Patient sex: F
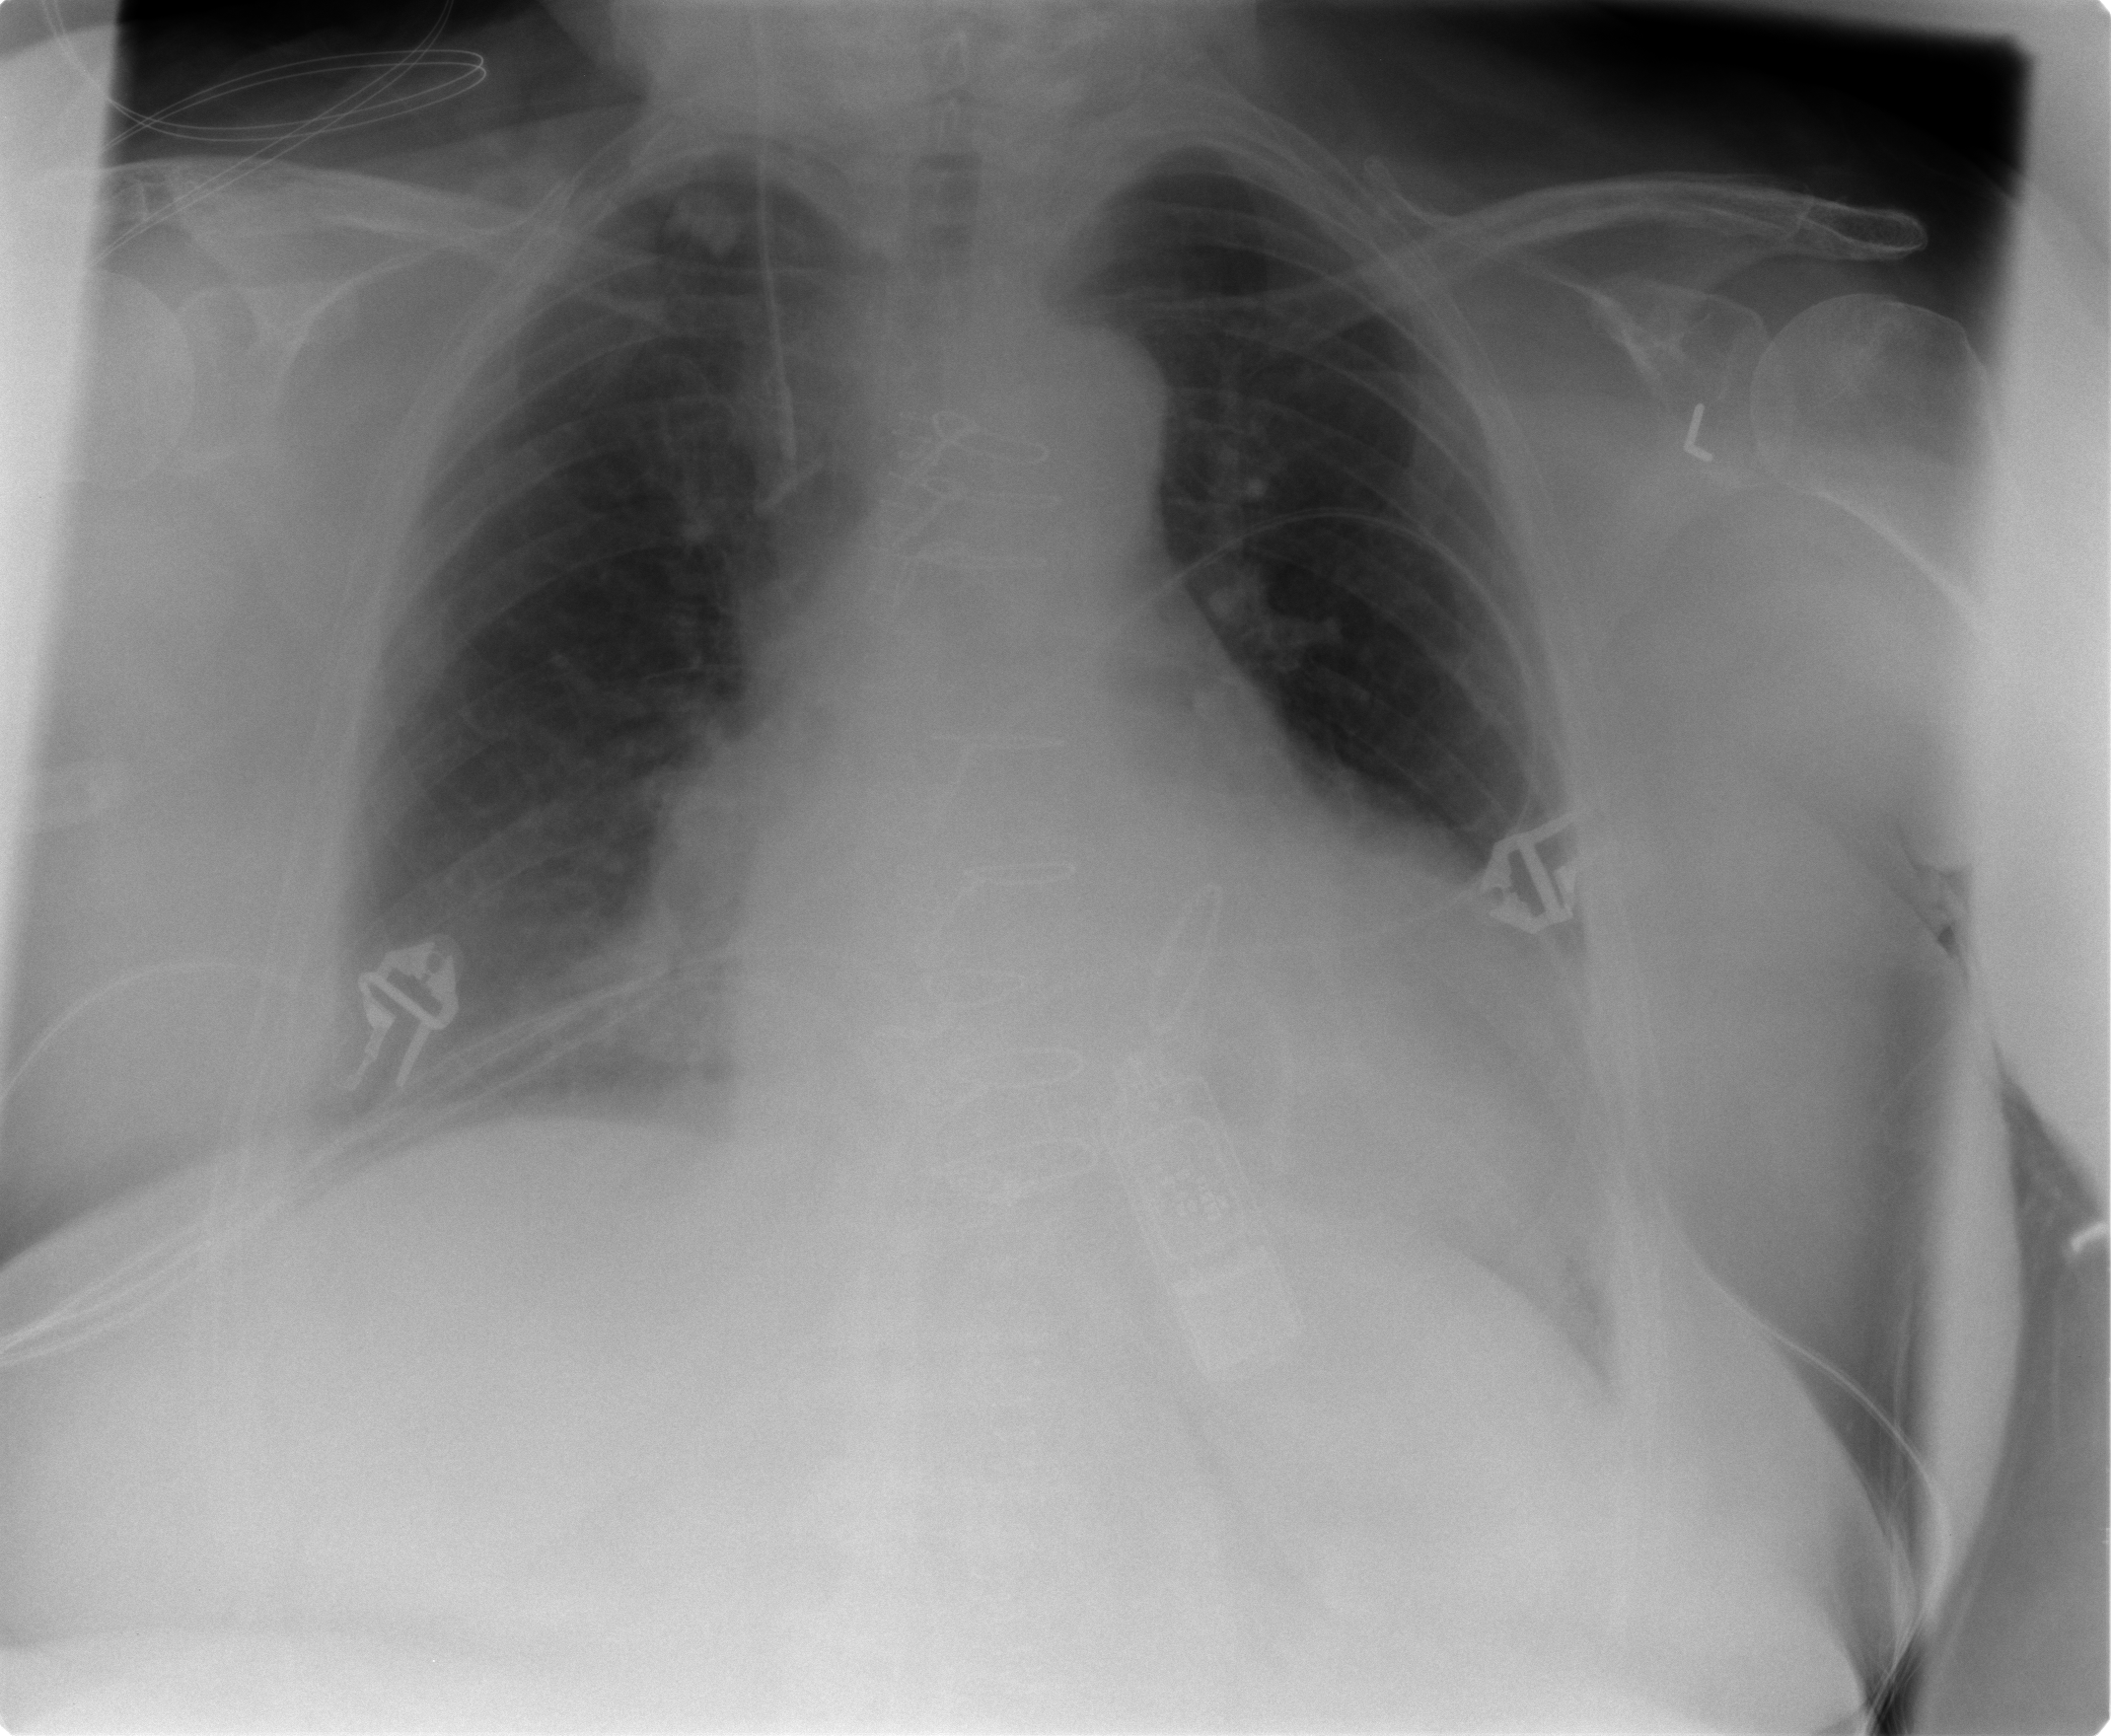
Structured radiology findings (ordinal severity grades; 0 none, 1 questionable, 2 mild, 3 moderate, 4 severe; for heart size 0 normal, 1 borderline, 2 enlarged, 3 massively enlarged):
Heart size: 2
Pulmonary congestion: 2
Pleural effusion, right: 1
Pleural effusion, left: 2
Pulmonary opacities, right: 1
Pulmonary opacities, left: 0
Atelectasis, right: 2
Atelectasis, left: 2